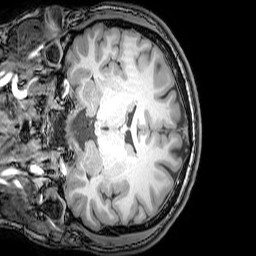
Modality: T1w
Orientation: coronal
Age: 25
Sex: male
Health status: healthy
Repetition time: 0.081 s
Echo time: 0.037 s